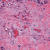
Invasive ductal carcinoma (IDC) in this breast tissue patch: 1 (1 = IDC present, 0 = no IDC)